Aerial crown-view tile of a tropical tree (Barro Colorado Island, Panama), acquired 20250124:
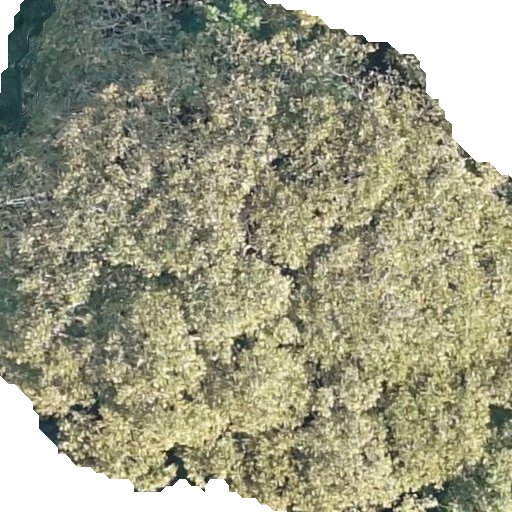
Species: Dipteryx oleifera
GBIF accepted scientific name: Dipteryx oleifera
Crown area: 418.158 m²